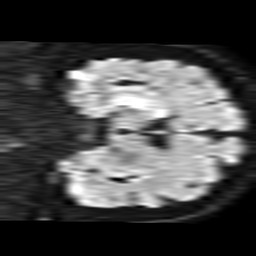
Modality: TRACE
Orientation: coronal
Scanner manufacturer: philips
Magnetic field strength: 1.5 T
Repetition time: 3.403 s
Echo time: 0.06922 s